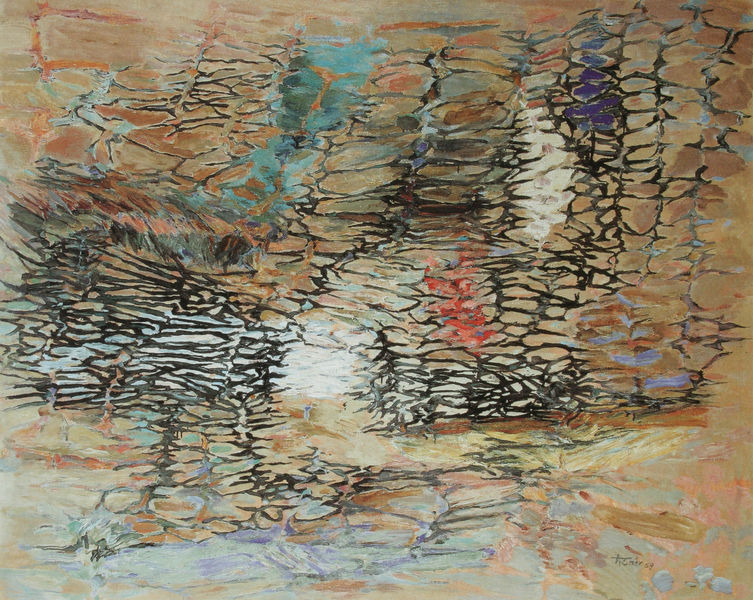
Titel: Beidhändig I
Künstler: Hann Trier
Standort: Düsseldorf
Institution: Privatbesitz
Schlagwörter: blau, aquarell, grün, sand, braun, schwarz, türkis, weiss, rot, malerei, muster, ornament, öl, relief, moderne, abstrakt, modern, sturm, waldbrand, technik, struktur, netz, gouache, zellen, trier, baige, srurm